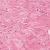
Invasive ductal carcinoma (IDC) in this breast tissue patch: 0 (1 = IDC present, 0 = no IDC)